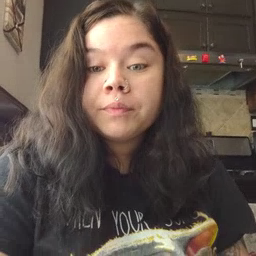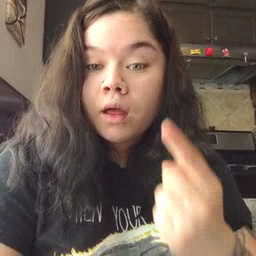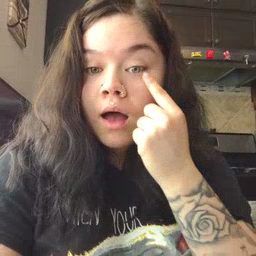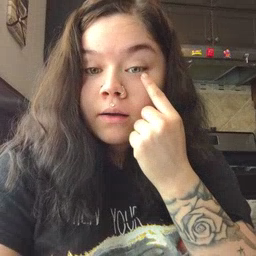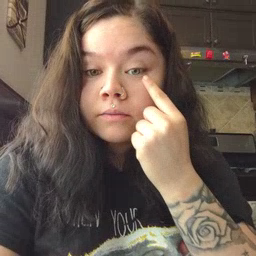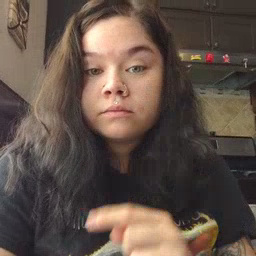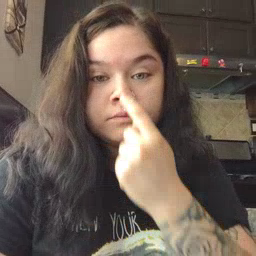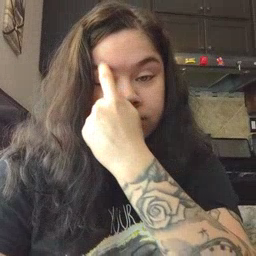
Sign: eye